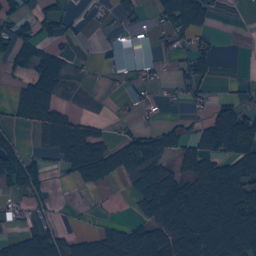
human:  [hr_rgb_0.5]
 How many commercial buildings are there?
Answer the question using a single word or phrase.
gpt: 7

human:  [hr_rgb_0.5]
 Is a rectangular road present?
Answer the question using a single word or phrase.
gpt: no

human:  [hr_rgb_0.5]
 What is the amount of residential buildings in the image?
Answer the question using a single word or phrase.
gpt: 164

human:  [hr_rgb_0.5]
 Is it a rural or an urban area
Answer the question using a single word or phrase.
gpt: rural

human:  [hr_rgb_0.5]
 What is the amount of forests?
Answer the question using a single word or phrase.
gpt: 152

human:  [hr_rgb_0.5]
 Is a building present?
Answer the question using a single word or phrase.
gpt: yes

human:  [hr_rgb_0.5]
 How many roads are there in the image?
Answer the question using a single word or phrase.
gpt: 187

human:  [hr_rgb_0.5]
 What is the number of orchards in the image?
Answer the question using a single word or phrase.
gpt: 10

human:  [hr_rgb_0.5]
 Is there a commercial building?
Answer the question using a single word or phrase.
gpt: yes

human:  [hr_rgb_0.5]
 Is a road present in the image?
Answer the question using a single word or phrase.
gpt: yes

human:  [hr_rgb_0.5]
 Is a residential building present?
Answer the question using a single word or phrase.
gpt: yes

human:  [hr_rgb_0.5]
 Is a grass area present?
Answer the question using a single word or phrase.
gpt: yes

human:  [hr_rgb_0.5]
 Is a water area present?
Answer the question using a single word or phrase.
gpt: yes

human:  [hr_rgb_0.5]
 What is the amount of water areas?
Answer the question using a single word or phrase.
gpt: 25

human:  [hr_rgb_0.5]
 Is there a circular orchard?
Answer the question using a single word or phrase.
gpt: yes

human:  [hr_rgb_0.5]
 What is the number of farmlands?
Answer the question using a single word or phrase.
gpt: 79

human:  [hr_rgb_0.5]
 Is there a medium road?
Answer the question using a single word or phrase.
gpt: no

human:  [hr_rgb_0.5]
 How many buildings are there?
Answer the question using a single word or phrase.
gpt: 191

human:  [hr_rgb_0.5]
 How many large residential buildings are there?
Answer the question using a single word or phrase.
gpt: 0

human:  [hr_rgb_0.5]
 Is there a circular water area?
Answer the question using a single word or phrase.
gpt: yes

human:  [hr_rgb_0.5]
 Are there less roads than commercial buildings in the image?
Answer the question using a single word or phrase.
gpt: no

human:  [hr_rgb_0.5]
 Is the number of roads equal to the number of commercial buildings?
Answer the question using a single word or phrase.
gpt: no

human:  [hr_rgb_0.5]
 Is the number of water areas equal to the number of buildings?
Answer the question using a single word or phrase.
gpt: no

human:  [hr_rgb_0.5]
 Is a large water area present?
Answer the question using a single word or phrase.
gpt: yes

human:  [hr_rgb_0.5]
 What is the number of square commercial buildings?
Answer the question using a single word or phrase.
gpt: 0

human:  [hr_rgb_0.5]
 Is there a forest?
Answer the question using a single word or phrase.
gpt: yes

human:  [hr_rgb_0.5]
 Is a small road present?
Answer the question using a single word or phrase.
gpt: yes

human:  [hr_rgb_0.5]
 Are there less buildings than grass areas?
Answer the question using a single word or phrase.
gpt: no

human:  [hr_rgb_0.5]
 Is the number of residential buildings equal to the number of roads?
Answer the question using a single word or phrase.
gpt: no

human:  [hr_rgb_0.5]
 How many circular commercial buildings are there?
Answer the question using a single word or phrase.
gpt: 0

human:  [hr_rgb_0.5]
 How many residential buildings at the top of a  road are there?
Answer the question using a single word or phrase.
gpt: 164

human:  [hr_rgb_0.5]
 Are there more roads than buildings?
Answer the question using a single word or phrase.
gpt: no

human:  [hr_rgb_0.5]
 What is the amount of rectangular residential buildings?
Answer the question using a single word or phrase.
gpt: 101

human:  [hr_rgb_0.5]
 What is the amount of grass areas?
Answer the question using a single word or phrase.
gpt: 114

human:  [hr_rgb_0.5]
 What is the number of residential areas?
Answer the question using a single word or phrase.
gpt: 3

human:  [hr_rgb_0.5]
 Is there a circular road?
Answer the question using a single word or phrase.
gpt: no

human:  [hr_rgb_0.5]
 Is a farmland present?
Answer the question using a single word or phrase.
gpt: yes

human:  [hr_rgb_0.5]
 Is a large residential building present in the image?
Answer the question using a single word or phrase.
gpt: no

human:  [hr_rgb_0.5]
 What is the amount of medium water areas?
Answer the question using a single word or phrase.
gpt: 8

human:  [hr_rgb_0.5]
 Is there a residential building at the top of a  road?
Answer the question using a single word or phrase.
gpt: yes

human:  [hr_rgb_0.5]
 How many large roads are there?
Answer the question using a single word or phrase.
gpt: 0

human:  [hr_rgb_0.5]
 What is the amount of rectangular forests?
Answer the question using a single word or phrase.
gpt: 23

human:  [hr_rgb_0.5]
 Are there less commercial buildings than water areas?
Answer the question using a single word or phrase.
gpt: yes

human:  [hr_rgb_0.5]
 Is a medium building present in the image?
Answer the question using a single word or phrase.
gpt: yes

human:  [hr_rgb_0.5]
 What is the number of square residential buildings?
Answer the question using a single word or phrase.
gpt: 3

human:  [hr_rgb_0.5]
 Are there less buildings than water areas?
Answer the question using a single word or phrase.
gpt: no

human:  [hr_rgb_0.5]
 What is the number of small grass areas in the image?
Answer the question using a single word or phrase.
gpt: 14

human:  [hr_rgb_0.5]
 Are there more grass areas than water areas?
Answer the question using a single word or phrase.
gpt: yes

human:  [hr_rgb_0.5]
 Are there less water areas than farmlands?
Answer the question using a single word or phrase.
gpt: yes

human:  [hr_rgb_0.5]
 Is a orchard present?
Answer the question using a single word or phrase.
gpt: yes

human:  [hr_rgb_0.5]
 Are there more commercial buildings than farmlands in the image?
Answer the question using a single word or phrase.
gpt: no

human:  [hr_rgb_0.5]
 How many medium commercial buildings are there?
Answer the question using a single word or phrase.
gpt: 2

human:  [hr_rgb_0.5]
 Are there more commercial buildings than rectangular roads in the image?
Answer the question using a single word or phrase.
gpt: yes

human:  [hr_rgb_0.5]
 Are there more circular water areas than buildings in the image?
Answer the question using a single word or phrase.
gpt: no

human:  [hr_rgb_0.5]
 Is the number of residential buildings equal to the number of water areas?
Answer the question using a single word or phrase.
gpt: no

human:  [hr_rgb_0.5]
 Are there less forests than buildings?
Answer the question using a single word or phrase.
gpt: yes

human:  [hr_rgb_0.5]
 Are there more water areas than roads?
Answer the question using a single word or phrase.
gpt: no

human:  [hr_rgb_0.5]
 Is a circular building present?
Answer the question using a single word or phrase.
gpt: yes

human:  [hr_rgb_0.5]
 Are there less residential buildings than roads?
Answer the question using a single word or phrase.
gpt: yes

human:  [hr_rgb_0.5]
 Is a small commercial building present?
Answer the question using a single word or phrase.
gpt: yes

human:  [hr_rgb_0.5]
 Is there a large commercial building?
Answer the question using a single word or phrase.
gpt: no

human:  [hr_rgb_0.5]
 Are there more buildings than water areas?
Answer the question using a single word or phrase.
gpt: yes

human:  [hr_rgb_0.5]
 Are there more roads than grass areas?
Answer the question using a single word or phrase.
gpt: yes

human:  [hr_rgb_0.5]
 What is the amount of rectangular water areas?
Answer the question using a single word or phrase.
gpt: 9